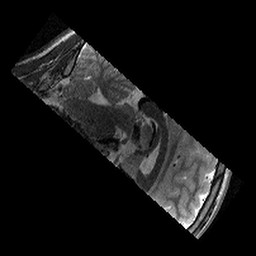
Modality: T2w
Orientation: sagittal
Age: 13
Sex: male
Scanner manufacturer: siemens
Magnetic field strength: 3 T
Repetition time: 8.46 s
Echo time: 0.067 s